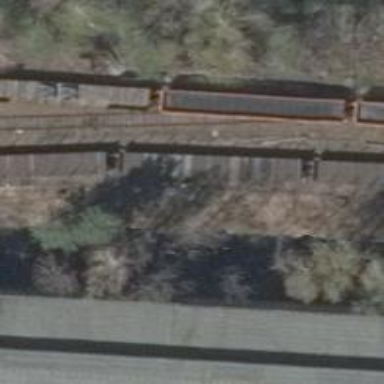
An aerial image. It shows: Railway switch.